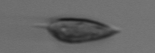
Label: Prorocentrum_triestinum